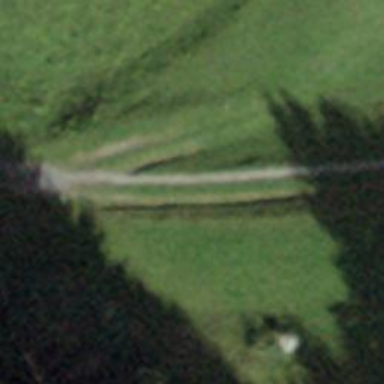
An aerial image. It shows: Grass track with grade3 track type.